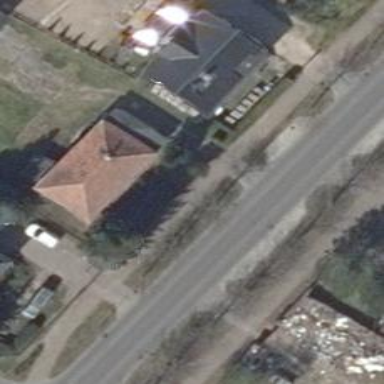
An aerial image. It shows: Driveway.